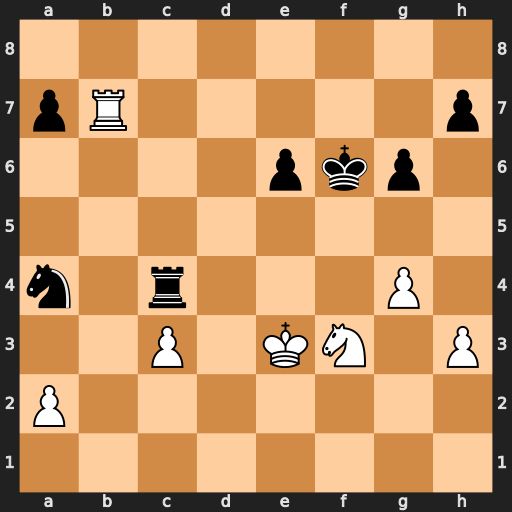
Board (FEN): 8/pR5p/4pkp1/8/n1r3P1/2P1KN1P/P7/8
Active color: w
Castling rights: -
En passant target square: -
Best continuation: g5+ Kf5 Rf7#